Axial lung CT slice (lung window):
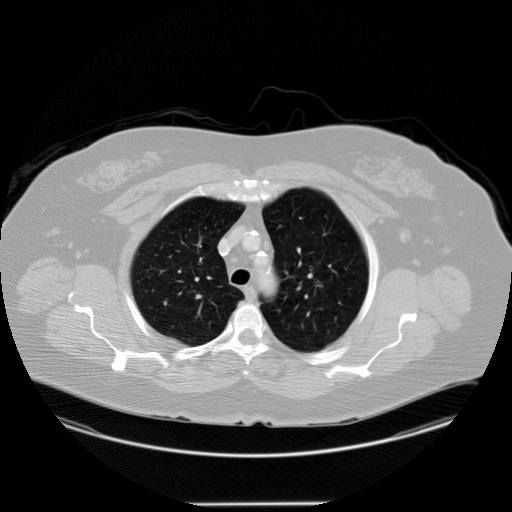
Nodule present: no